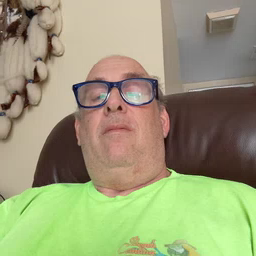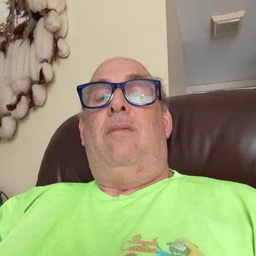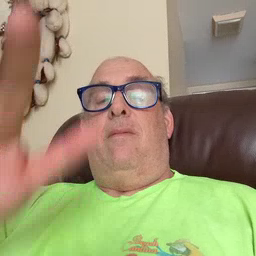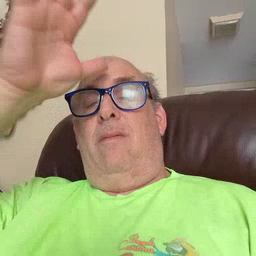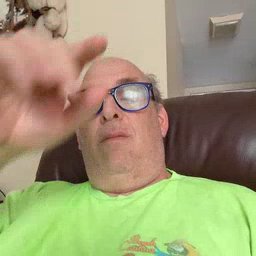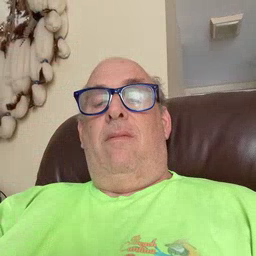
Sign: dad